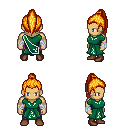
a pixel art fantasy rpg character, male body template, human, tanned skin, sash dress, magenta pants, light blonde long topknot hairstyle, white cloth bandages, brown shoes, four views (front, back, left, right), 2x2 character sprite sheet, small pixel art, hard edges, no anti-aliasing